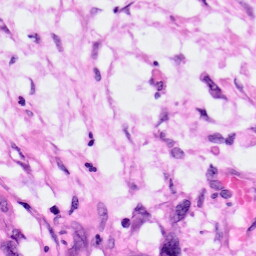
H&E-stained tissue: Pancreatic